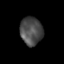
Tissue: lung
Cell type: Epithelial cells
Senescence score: 0.2154
Nuclear area (px): 613
Mean DAPI intensity: 74.868